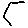
Label: hexagon